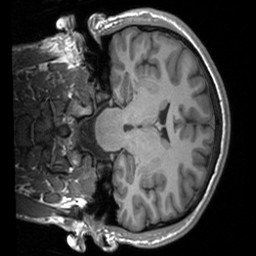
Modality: T1w
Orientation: coronal
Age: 25
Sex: male
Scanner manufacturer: siemens
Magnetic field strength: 3 T
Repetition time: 1.9 s
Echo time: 0.00226 s